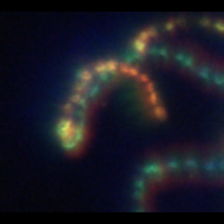
Taxon: Chaetoceros
Group: Diatoms